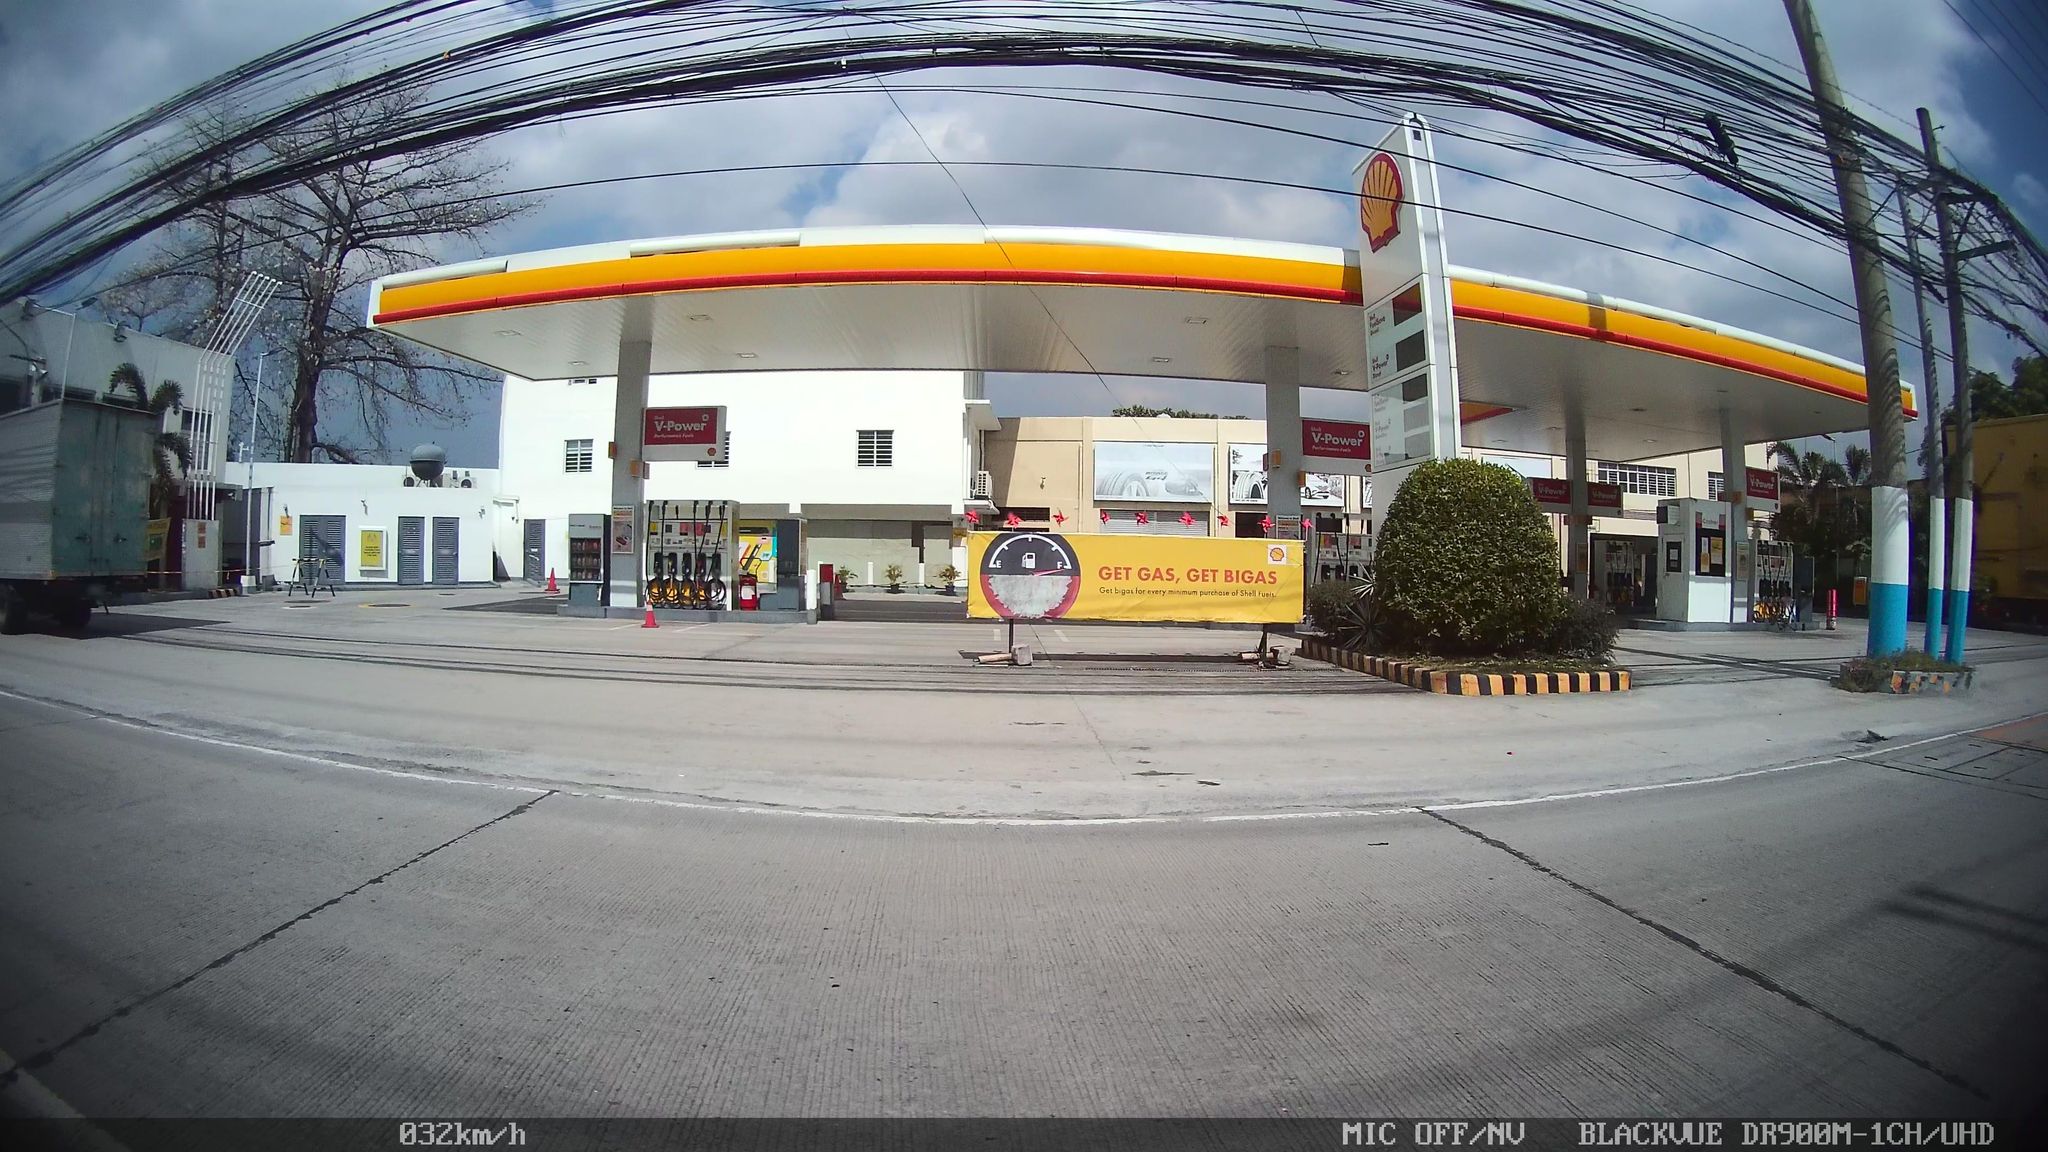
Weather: clear
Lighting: day
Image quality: good
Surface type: driving surface
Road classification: service
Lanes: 4
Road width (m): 14
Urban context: urban centre
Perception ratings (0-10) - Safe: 2.49, Lively: 5.72, Beautiful: 7.16, Boring: 5.06, Depressing: 7.25, Wealthy: 0.88